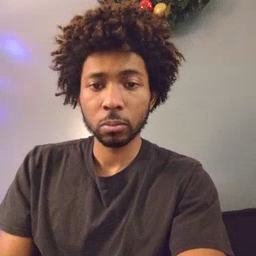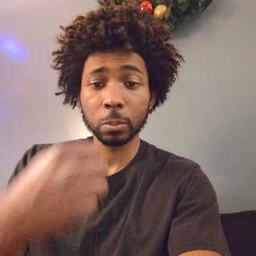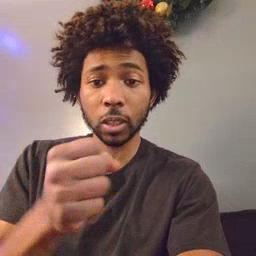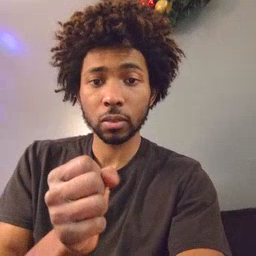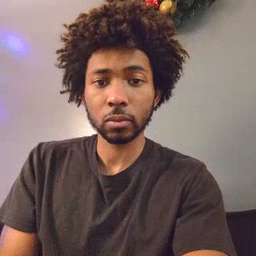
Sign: make